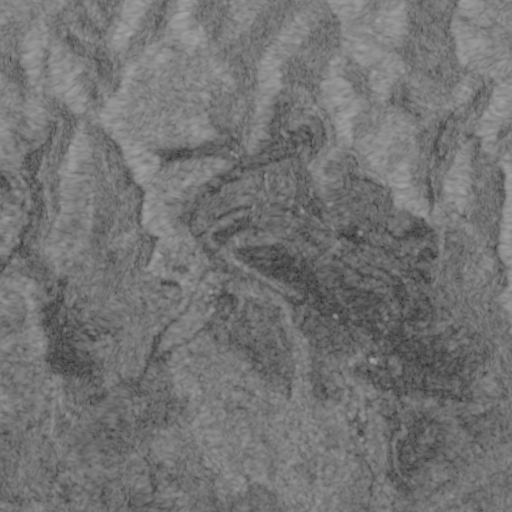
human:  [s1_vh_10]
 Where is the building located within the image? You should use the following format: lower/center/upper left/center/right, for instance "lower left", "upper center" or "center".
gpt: The building is located in the lower right of the image.
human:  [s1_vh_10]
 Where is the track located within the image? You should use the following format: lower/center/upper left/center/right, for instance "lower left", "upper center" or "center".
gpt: There is no track in the image.

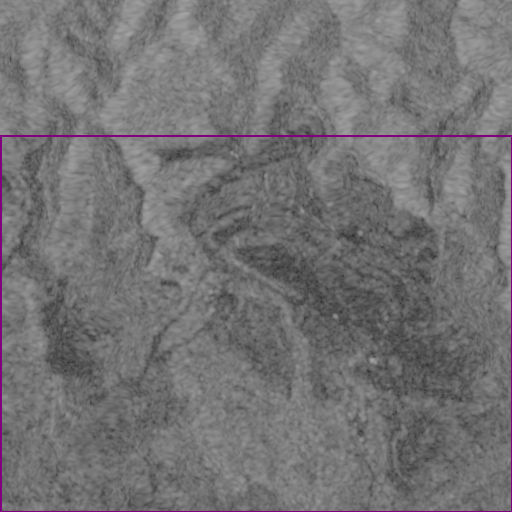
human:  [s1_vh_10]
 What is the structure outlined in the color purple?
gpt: The structure outlined in purple is a quarry.
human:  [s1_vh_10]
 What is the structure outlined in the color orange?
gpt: There is no orange outline.